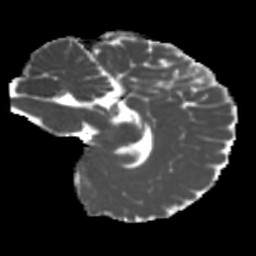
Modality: MD
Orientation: sagittal
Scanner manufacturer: siemens
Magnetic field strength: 3 T
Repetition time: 4 s
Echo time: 0.0594 s